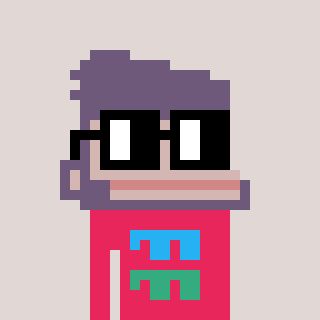
a pixel art character with square black glasses, a ape-shaped head and a redpinkish-colored body on a warm background